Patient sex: M
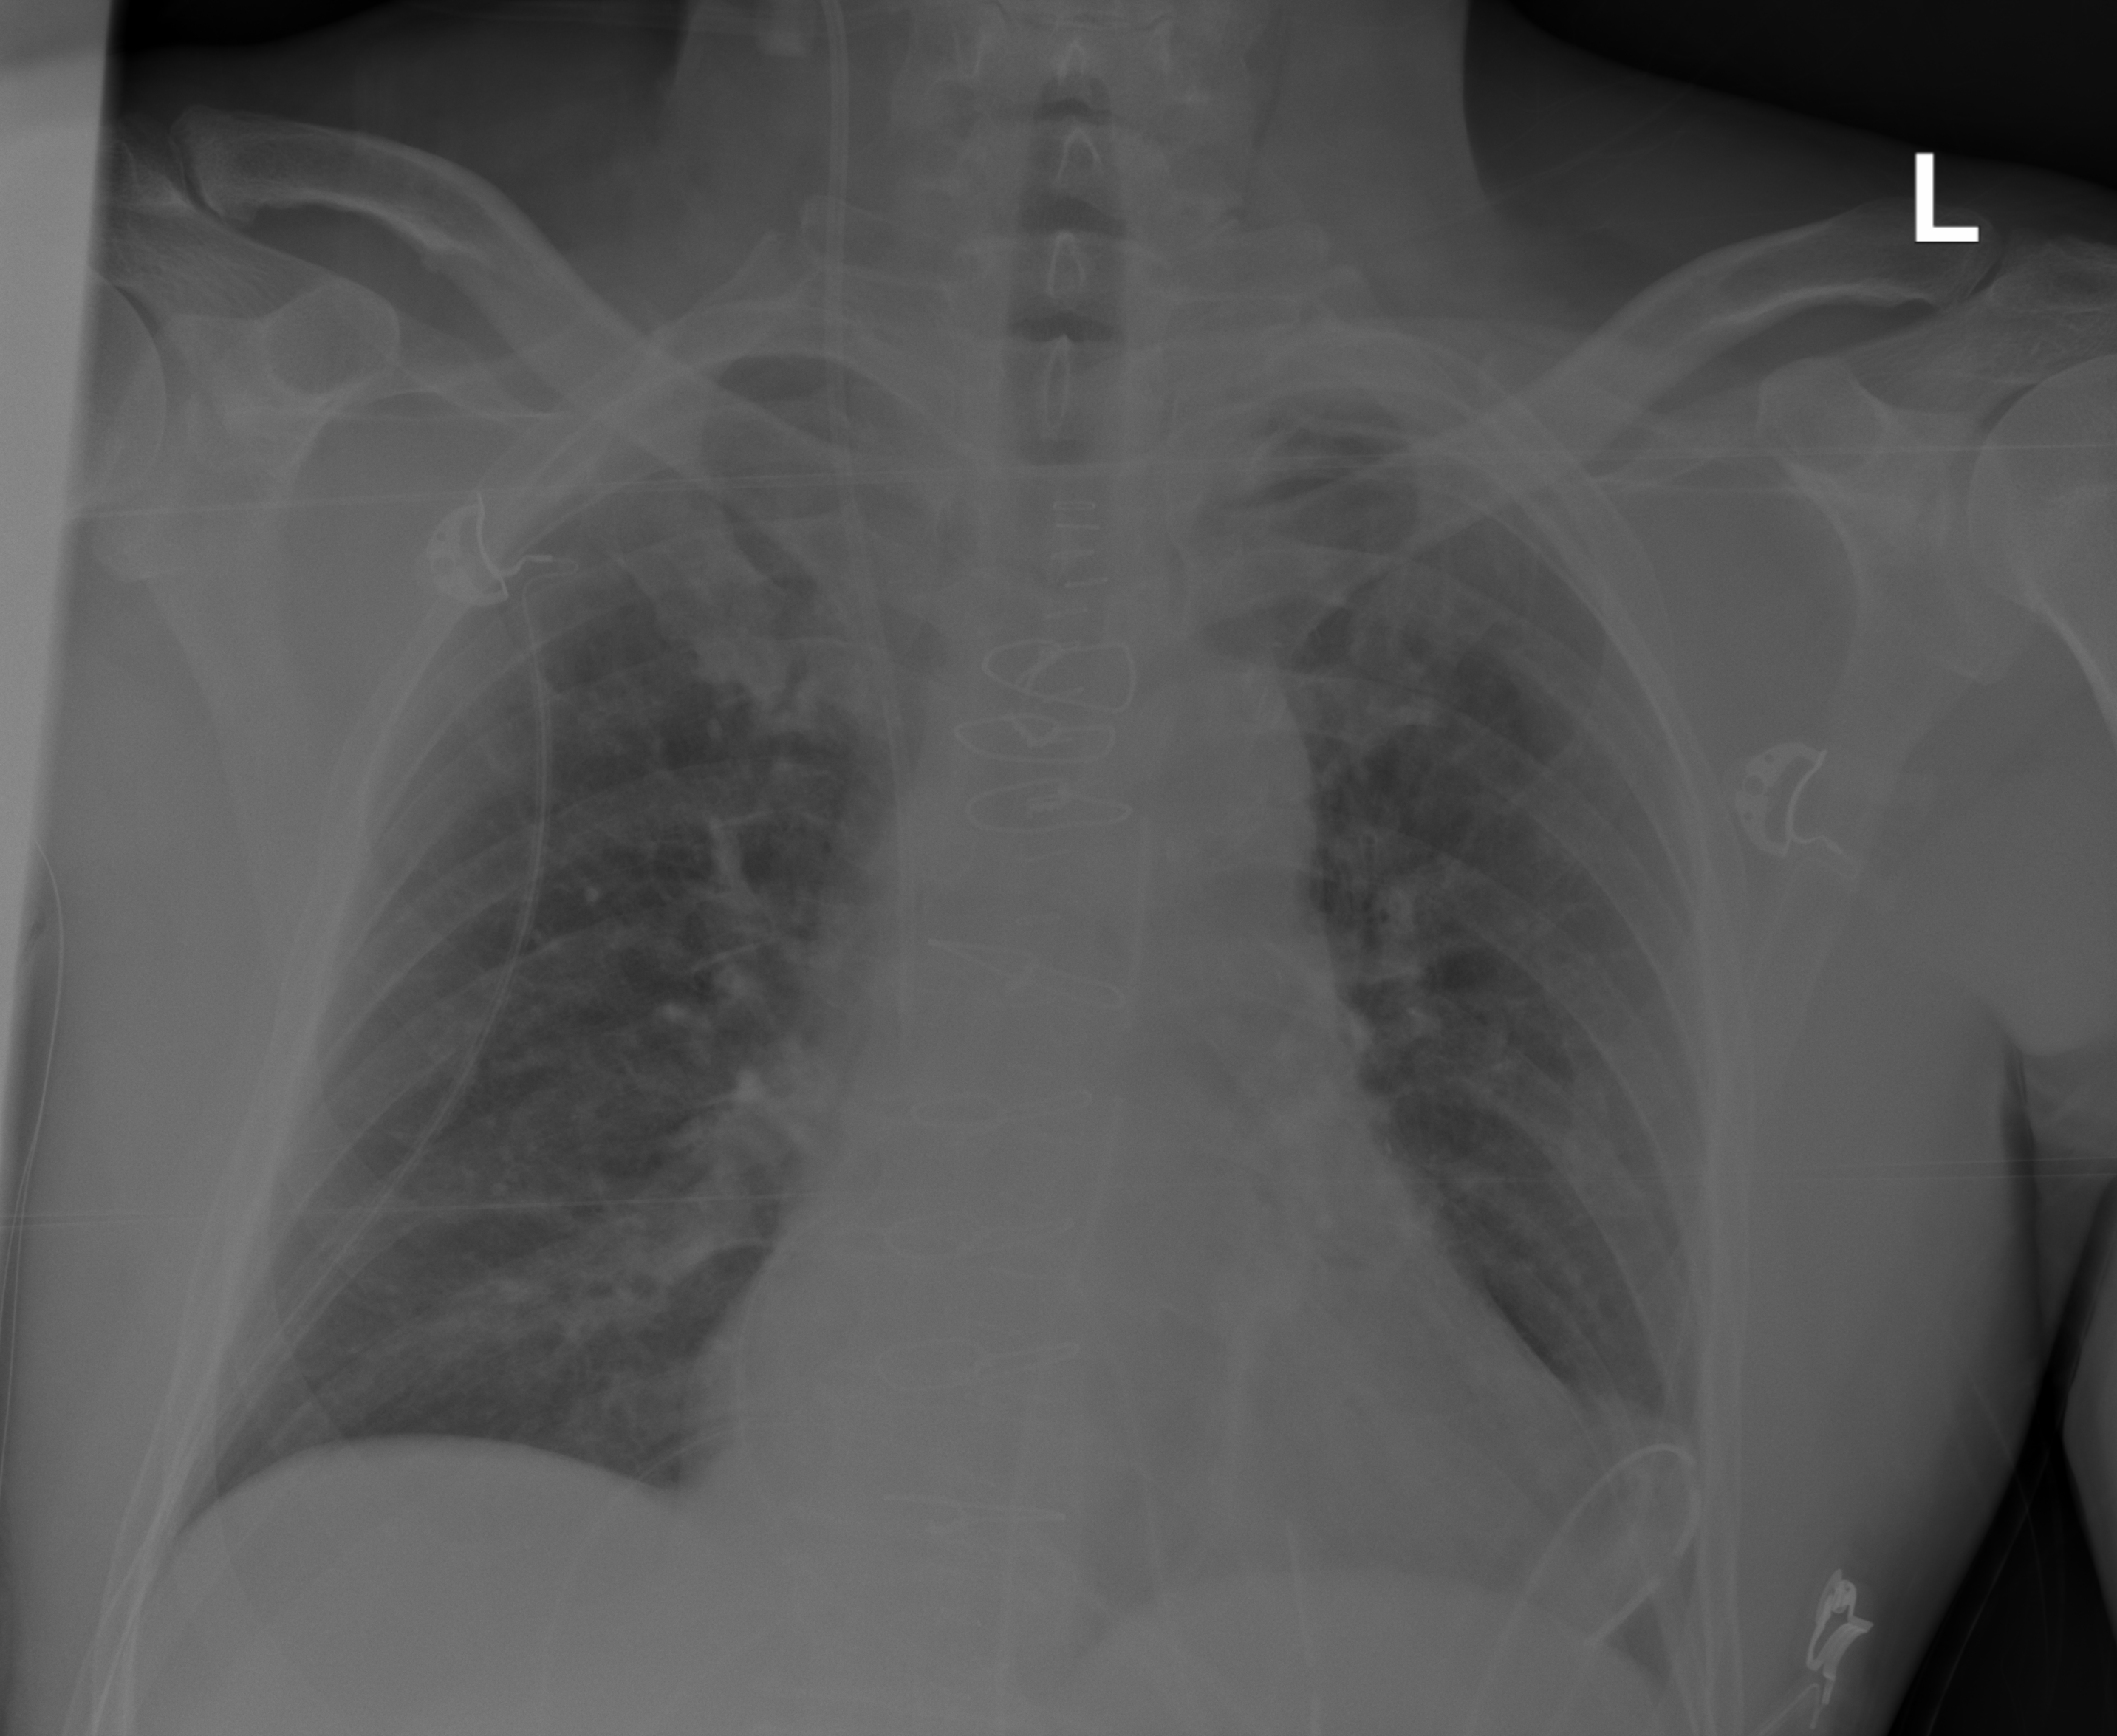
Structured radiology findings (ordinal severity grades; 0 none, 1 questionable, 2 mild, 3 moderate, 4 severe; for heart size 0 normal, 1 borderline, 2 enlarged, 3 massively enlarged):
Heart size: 0
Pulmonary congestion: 0
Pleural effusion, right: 0
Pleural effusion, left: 0
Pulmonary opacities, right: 0
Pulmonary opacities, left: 0
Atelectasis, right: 0
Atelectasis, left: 1